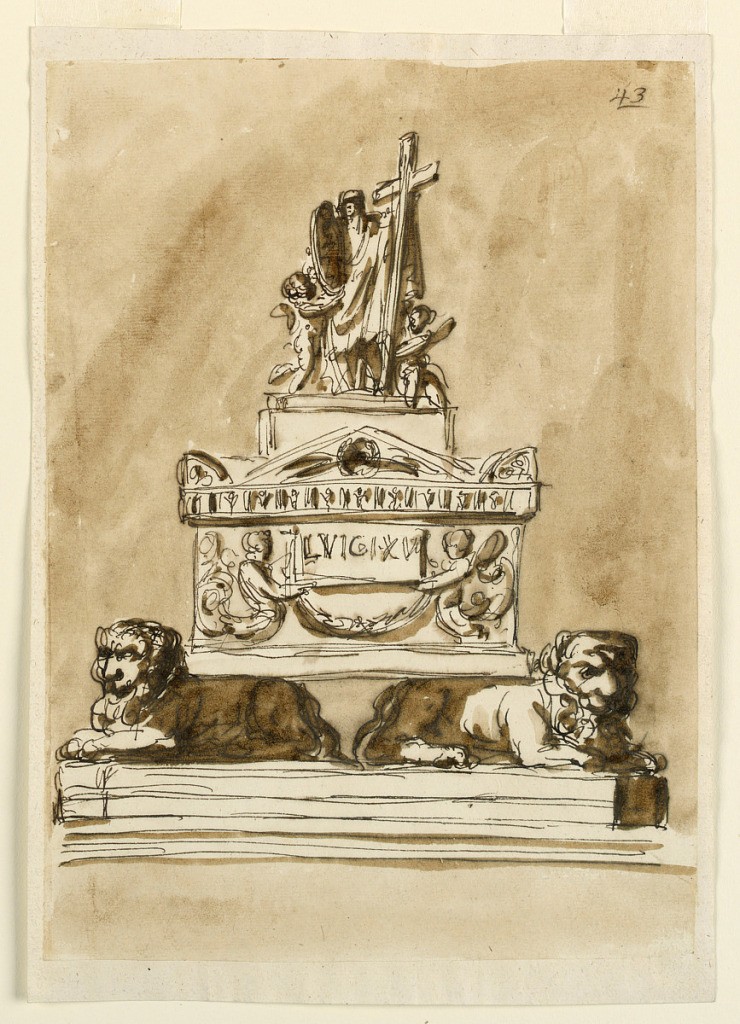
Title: Funeral Decorations for King Louis XVI of France
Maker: Giuseppe Barberi, Italian, 1746–1809
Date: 1793
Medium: Pen and brown ink, brush and brown wash on lined off-white laid paper
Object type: Drawing
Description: Above a few steps is a curved base, with two diagonally crouching lions. They support a classical sarcophagus, whose front is decorated who two winged half-figures supporting a festoon and above it a tablet. On top is a short pedestal with a variation of 1938-88-1316.